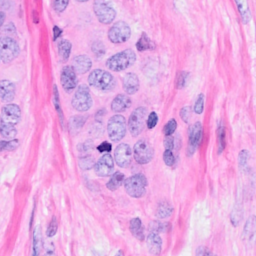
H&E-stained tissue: Breast